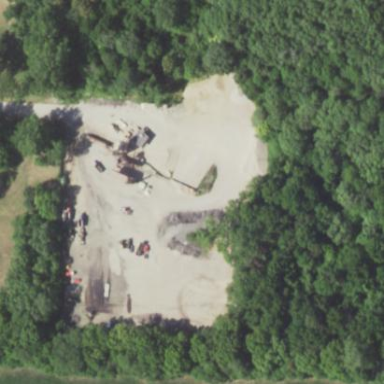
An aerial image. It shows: Quarry that is source of aggregate.